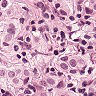
Metastatic tissue present: yes